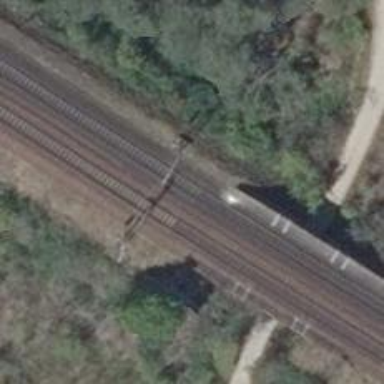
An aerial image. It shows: Bridge over electrified railway with contact line.